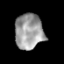
Tissue: prostate
Cell type: Myeloid cells
Senescence score: 0.8249
Nuclear area (px): 979
Mean DAPI intensity: 157.492